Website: walmart
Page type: newsletter-management
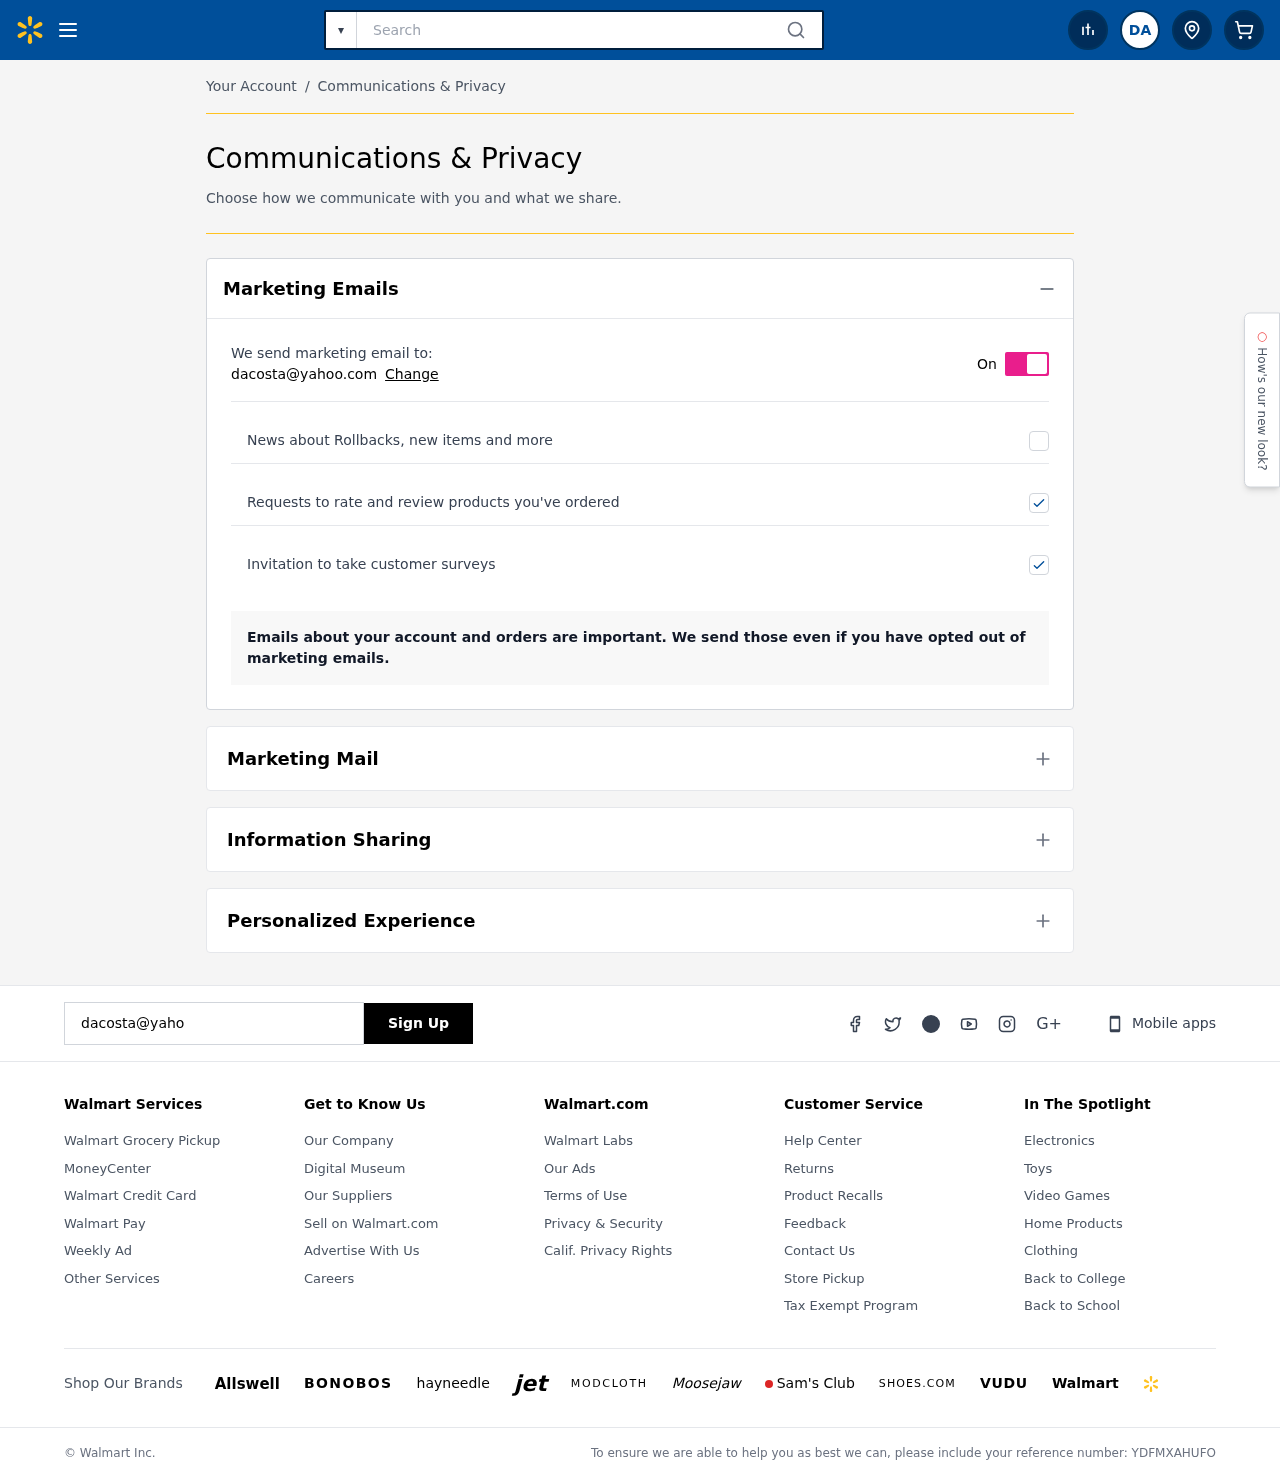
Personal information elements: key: PII_EMAIL
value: dacosta@yahoo.com
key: PII_INITIALS
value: DA
Search elements: key: HEADER_SEARCH
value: Search